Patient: sex M, age 35
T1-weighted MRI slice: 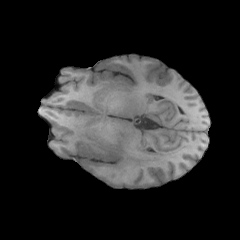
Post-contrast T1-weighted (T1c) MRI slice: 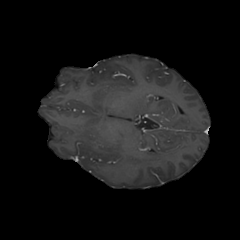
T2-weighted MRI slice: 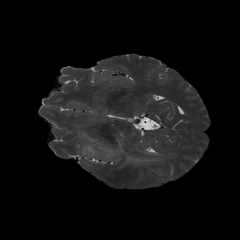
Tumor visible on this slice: yes
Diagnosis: Astrocytoma, IDH-wildtype
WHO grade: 2